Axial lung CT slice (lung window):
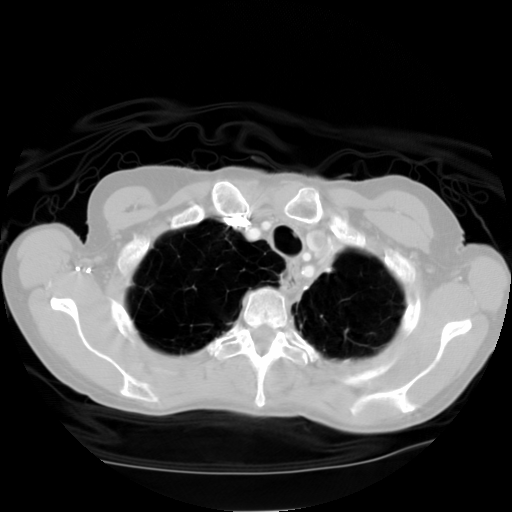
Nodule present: no